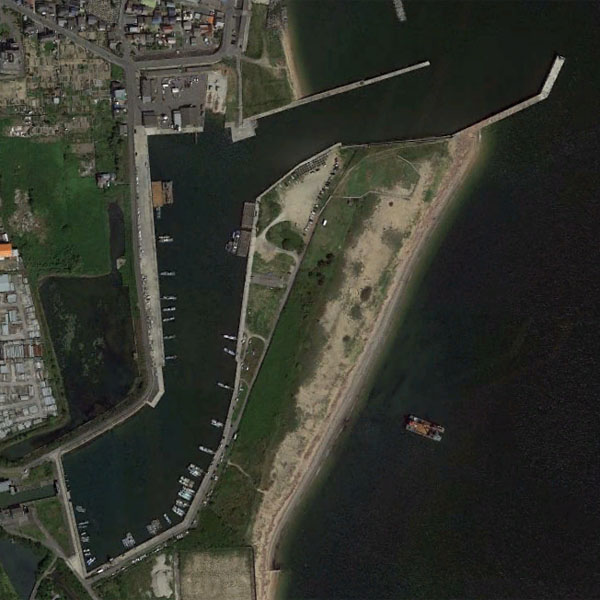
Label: Port